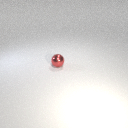
small red metal sphere